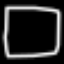
Label: square